Interaction volume radius: 5 \u00c5
Interaction volume height: 10 \u00c5
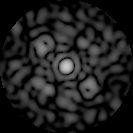
Disorder parameter: 0.6842